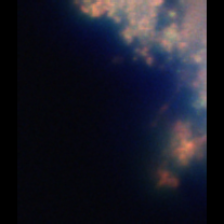
Taxon: Unknown_detritus
Group: Unknown